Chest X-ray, PA view. Patient: 65 years old, sex M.
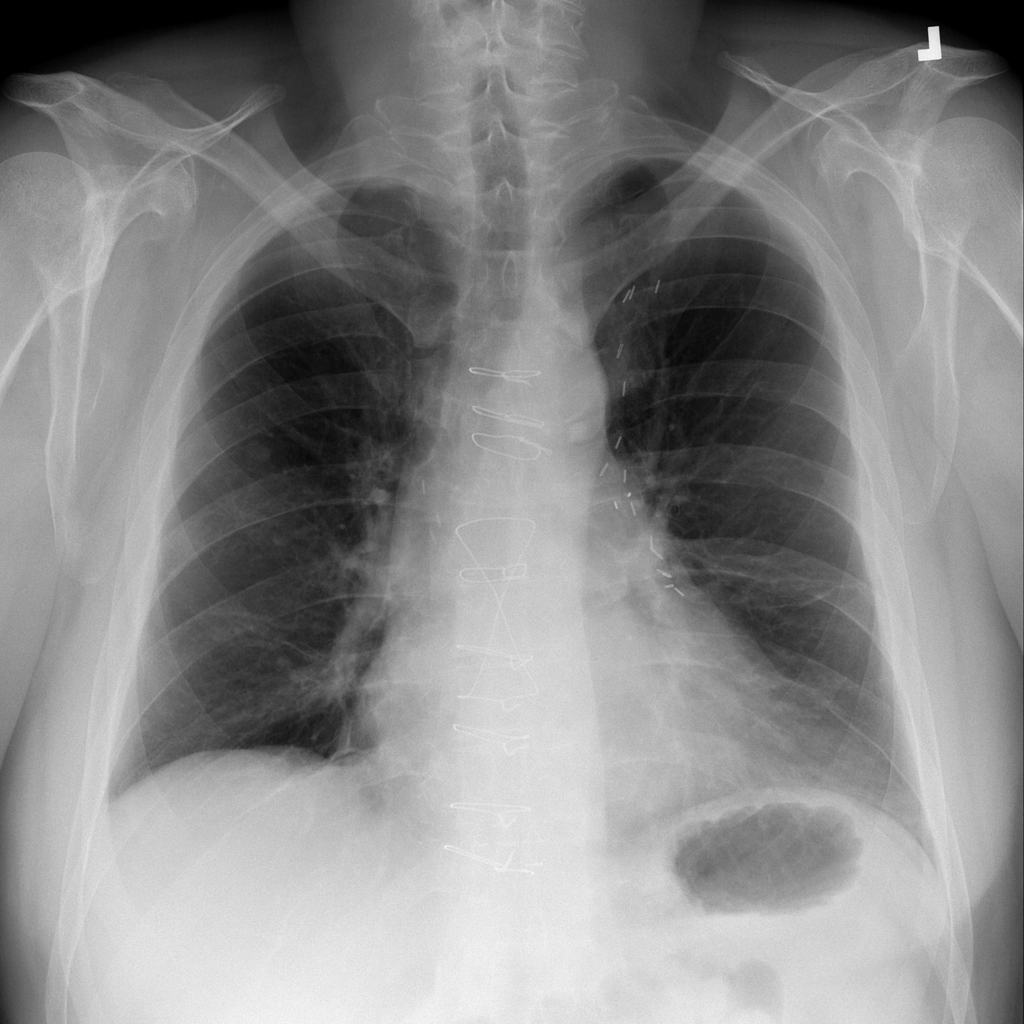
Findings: Effusion, Nodule